Interaction volume radius: 5 \u00c5
Interaction volume height: 30 \u00c5
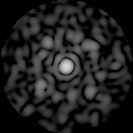
Disorder parameter: 0.7147